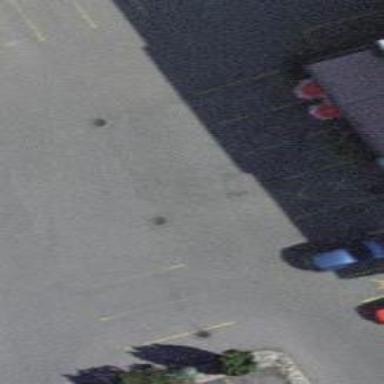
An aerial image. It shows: Parking area with surface.